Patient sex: F
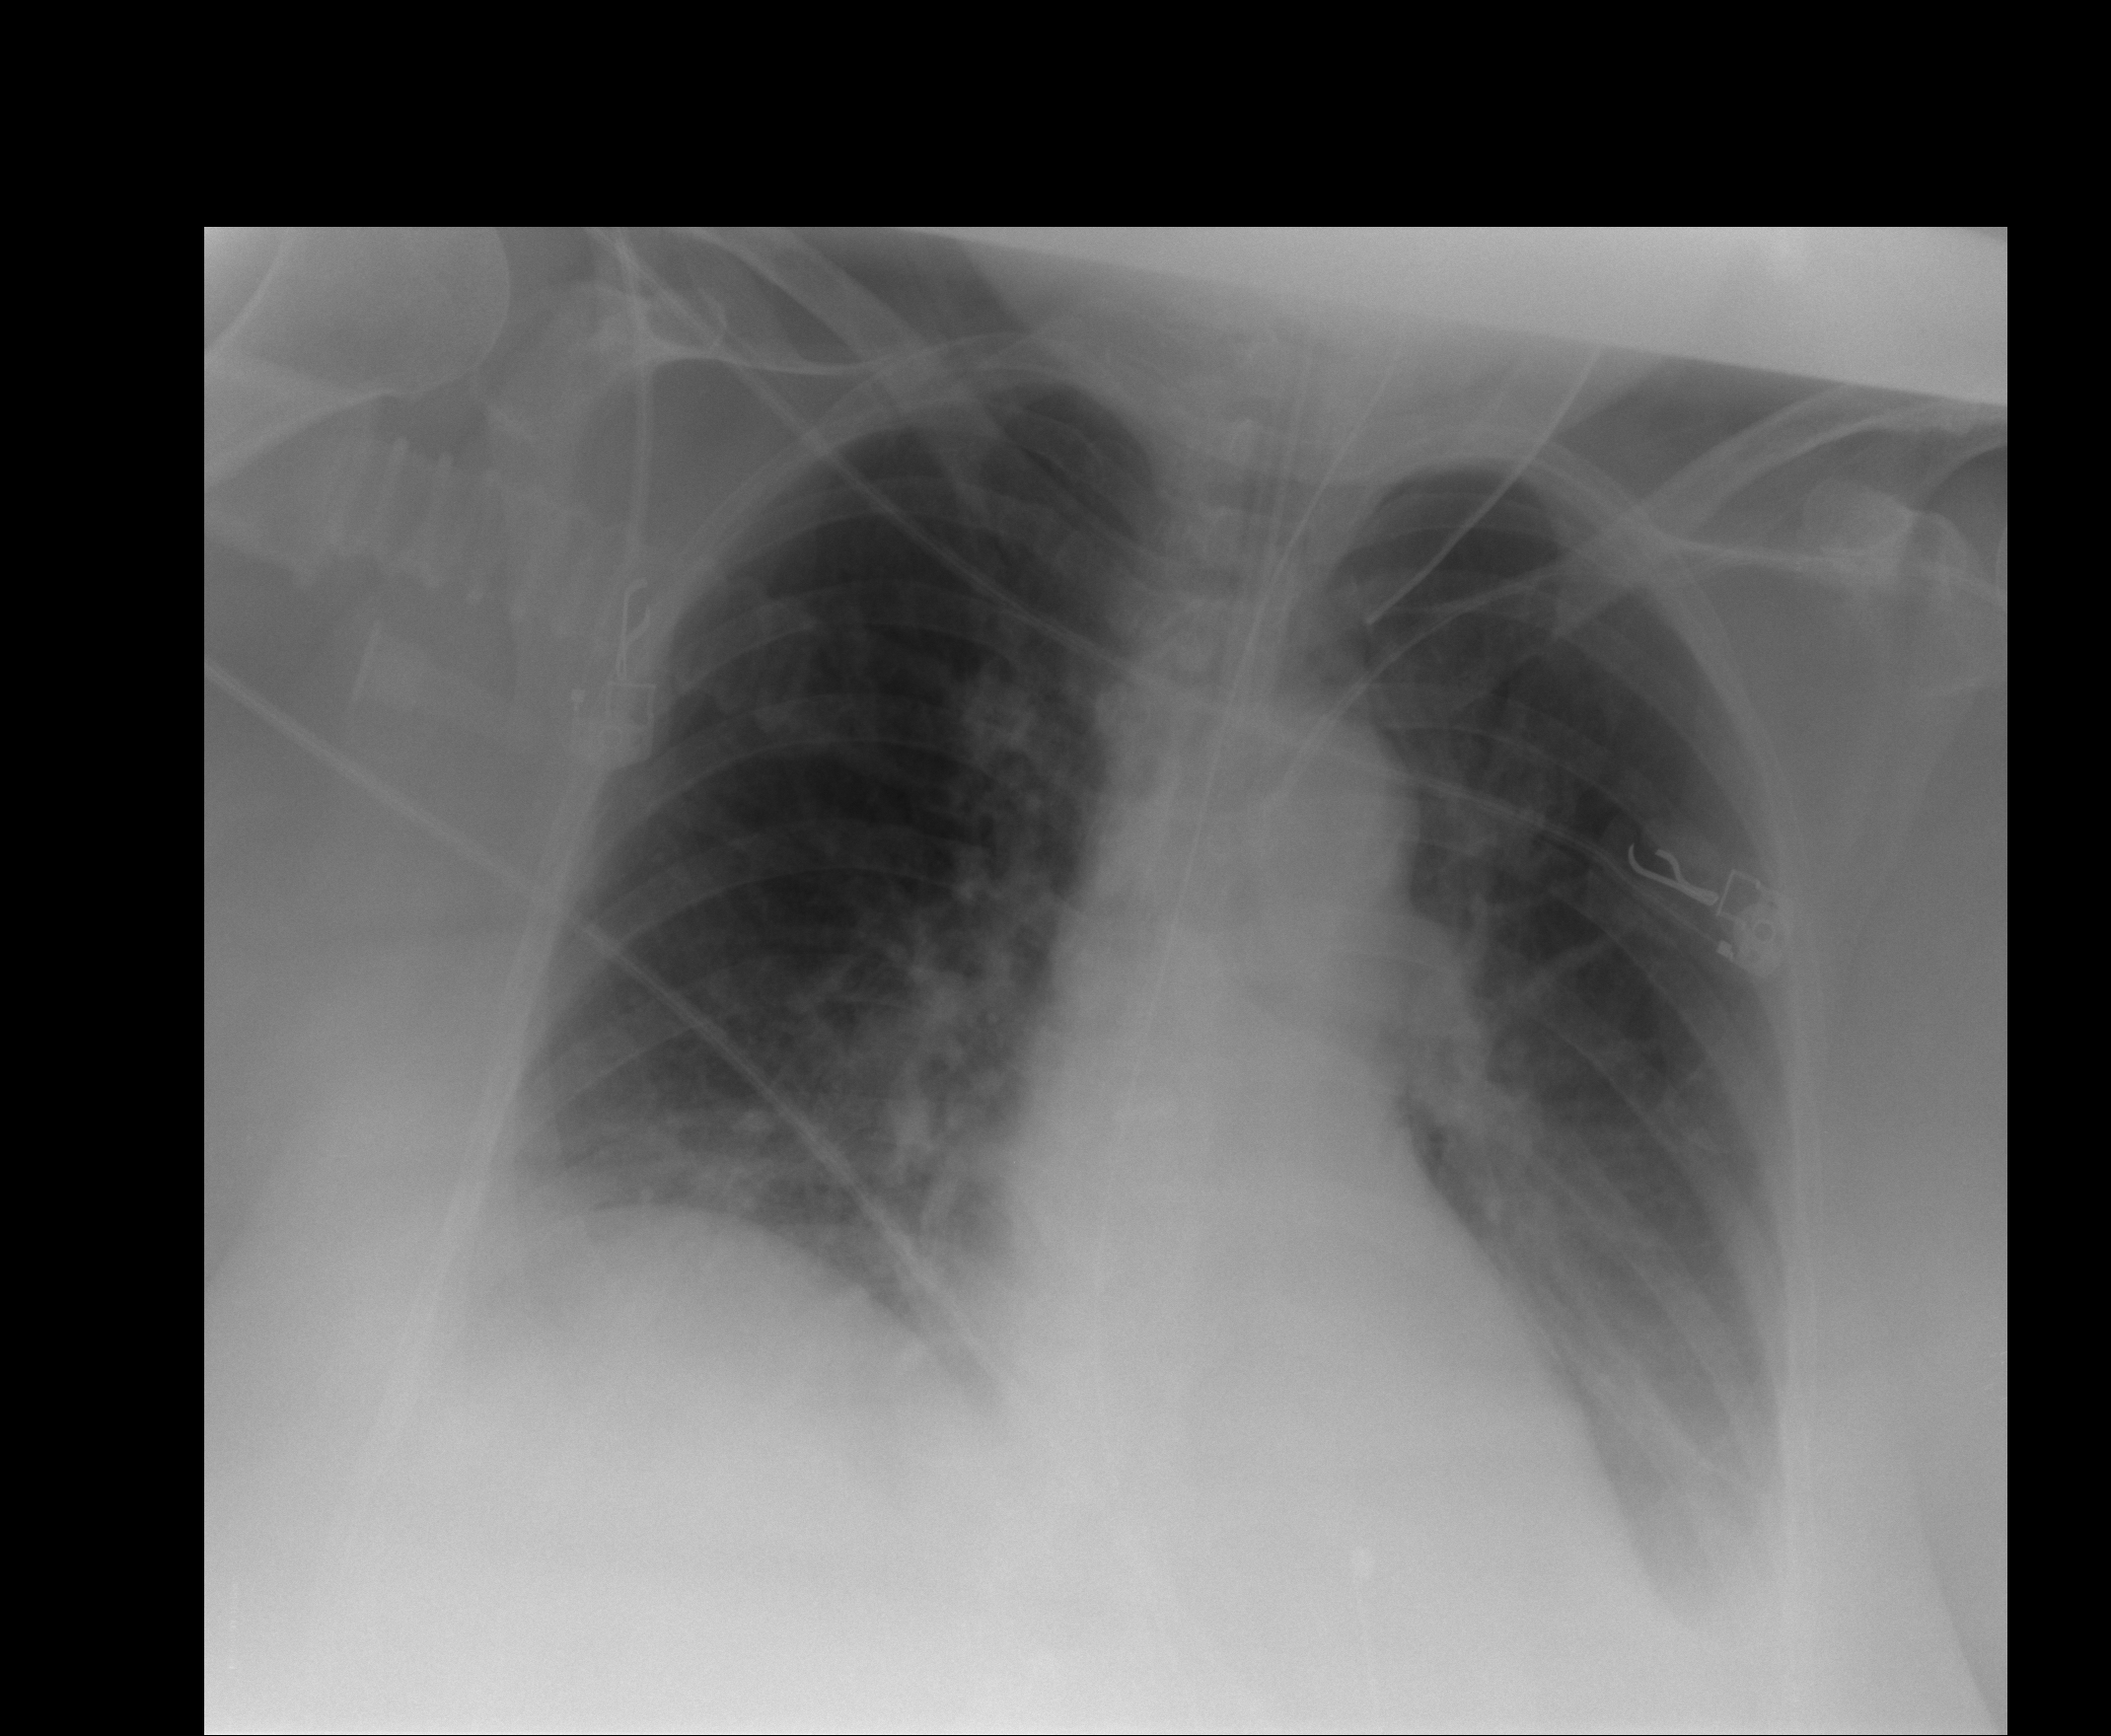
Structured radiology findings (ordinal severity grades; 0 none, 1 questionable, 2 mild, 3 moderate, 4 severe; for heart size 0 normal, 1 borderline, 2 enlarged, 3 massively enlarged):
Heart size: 0
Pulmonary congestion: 2
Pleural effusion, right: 1
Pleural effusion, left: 2
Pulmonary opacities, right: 0
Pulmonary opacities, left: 0
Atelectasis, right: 2
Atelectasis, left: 2